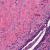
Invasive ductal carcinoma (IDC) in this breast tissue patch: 0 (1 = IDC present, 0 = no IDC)